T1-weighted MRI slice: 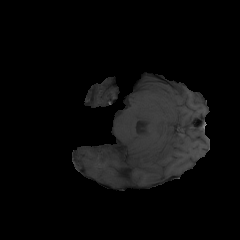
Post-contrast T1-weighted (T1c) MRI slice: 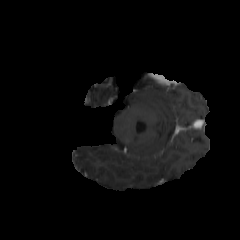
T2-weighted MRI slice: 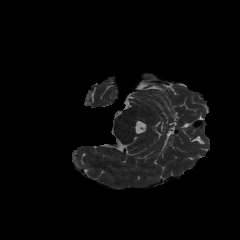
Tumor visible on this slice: no